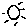
Label: sun